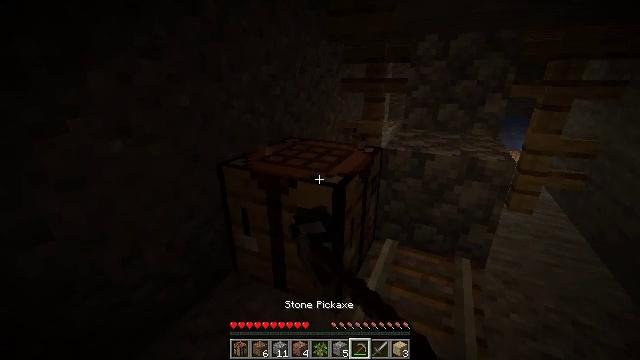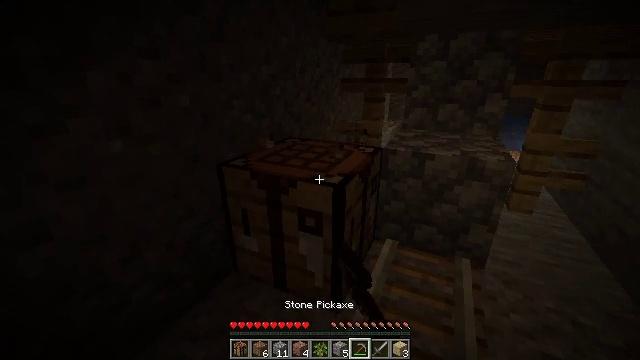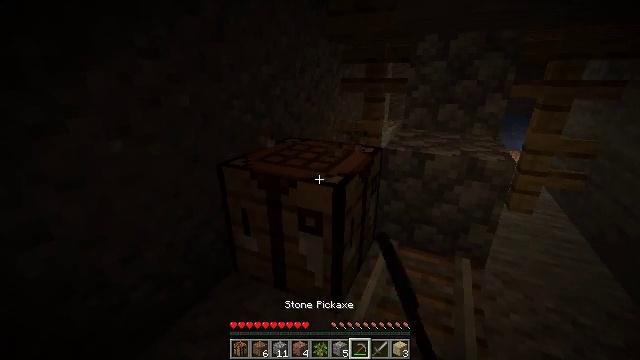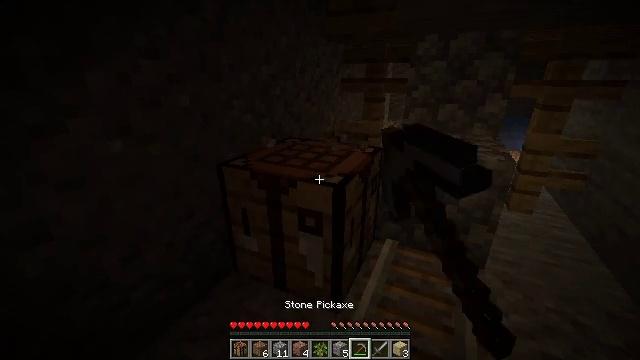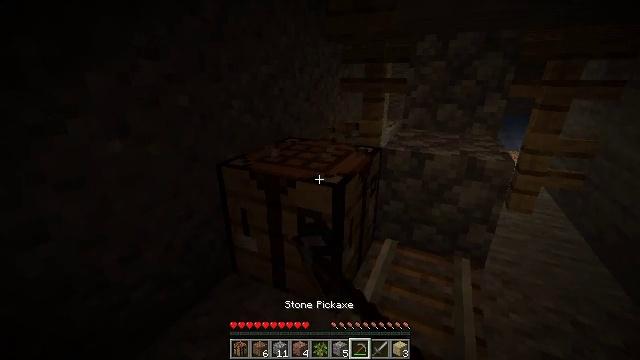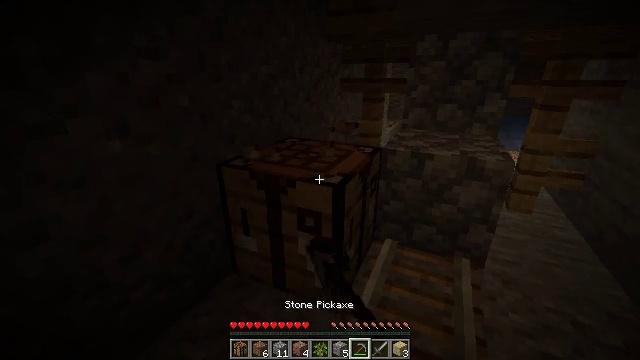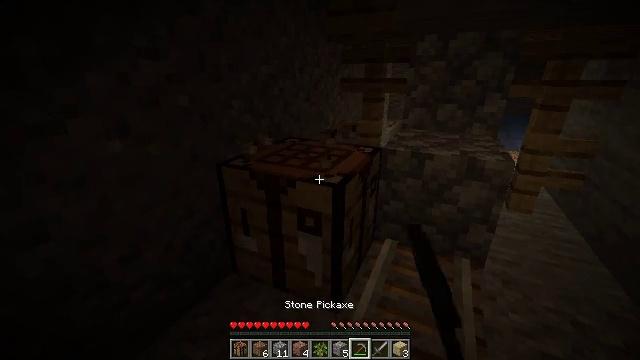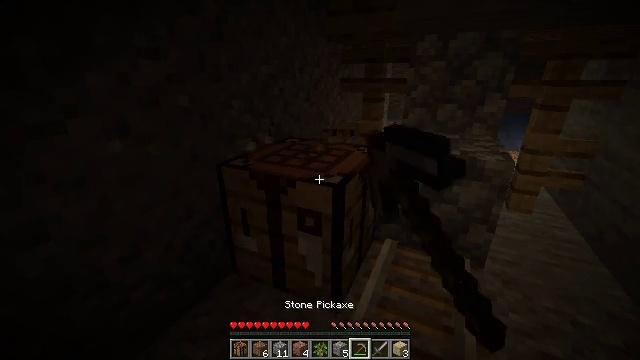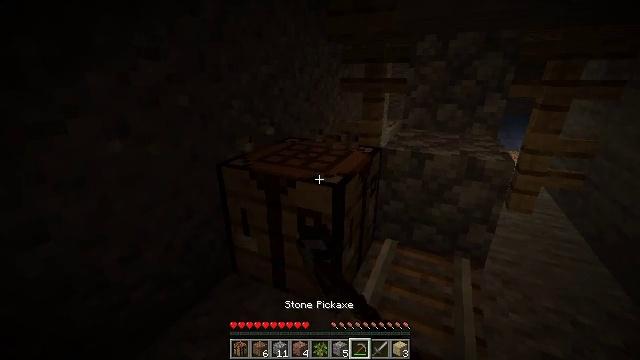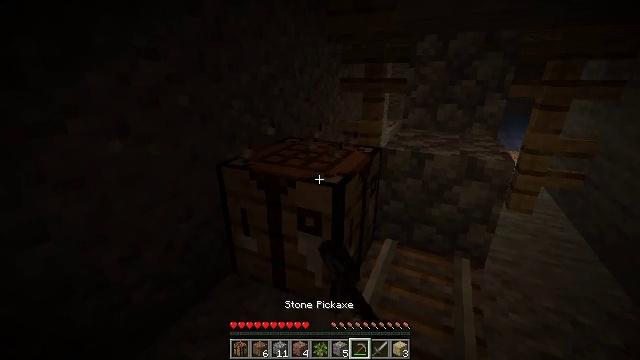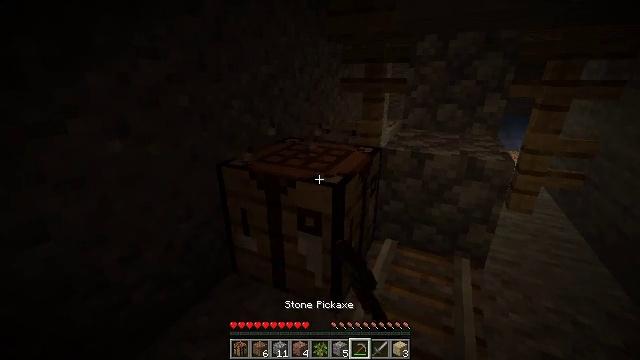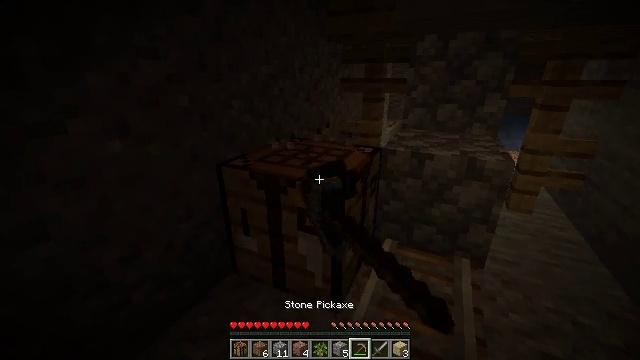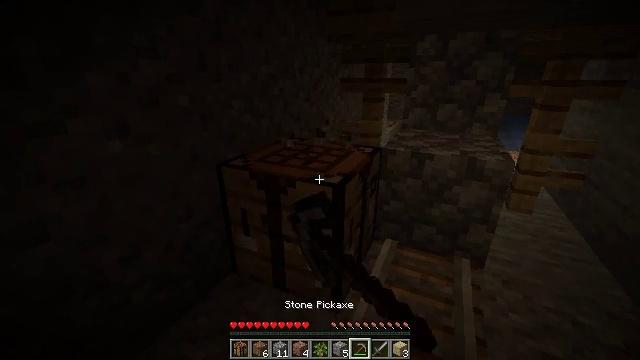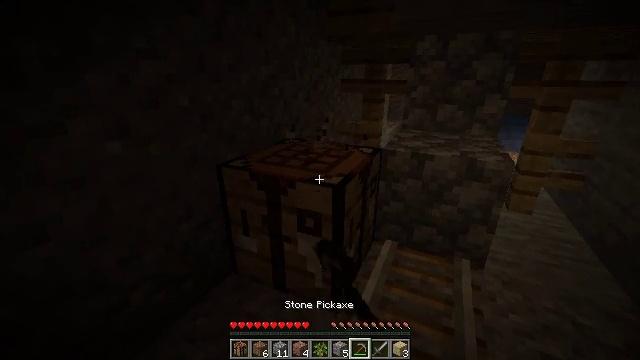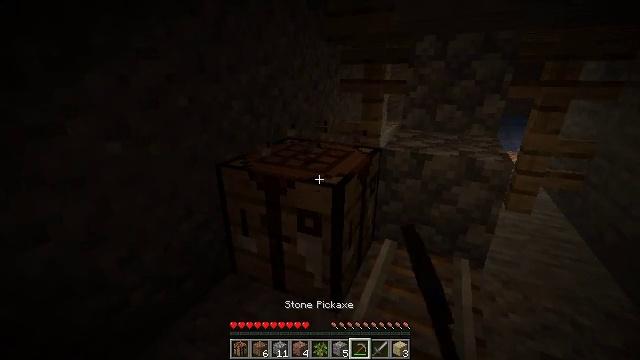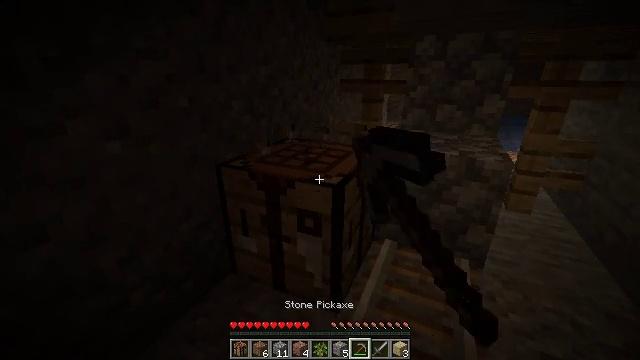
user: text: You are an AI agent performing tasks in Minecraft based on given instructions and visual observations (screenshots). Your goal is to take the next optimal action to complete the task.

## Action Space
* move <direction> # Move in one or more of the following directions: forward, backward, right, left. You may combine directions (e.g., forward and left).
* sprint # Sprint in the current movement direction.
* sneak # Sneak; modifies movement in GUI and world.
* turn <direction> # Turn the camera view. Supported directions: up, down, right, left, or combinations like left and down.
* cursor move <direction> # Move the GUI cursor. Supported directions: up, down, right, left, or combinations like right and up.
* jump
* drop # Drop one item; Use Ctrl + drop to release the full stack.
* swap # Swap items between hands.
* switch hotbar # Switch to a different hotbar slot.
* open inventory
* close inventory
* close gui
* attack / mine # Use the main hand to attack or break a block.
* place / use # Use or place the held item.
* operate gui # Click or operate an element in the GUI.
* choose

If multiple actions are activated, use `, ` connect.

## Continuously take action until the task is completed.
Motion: motion action
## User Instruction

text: Put back the crafting table.
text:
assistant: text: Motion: attack / mine
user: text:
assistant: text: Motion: attack / mine
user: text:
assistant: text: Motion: attack / mine
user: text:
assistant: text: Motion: attack / mine
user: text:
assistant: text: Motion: attack / mine
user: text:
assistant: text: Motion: attack / mine
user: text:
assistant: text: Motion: attack / mine
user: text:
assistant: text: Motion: attack / mine
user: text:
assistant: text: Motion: attack / mine
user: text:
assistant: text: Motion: attack / mine
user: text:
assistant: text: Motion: attack / mine
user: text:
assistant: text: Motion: attack / mine
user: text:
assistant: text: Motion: attack / mine
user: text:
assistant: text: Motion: attack / mine
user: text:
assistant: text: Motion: attack / mine
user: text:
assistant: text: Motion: attack / mine
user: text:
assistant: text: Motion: attack / mine
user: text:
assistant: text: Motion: attack / mine
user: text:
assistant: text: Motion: attack / mine
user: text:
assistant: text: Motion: attack / mine
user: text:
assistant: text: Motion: attack / mine
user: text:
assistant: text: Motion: attack / mine
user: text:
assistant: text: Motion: attack / mine
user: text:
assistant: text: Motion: attack / mine
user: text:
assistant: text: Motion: attack / mine
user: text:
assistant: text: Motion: attack / mine
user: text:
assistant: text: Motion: attack / mine
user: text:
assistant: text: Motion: attack / mine
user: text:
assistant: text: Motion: attack / mine
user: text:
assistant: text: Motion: attack / mine